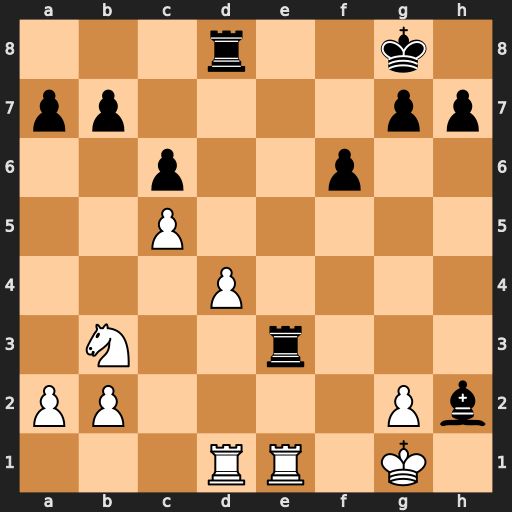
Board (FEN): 3r2k1/pp4pp/2p2p2/2P5/3P4/1N2r3/PP4Pb/3RR1K1
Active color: w
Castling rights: -
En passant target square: -
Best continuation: Kxh2 Rxe1 Rxe1